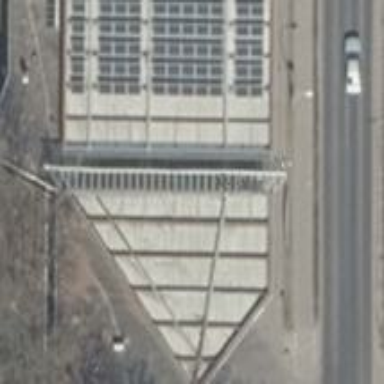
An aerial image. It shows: Building with CNG fuel station.